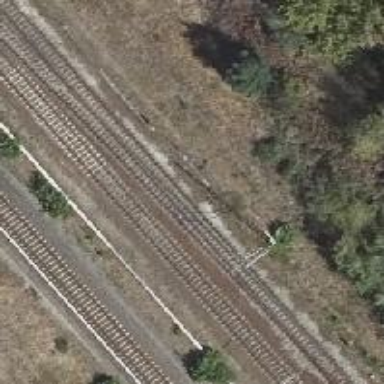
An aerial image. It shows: Railway track.